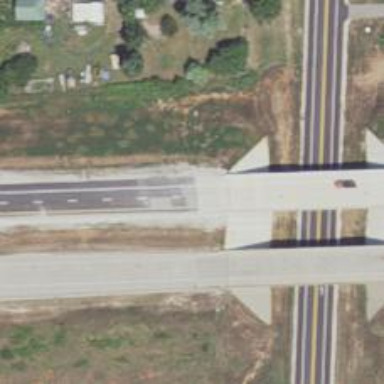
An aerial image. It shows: Beam-structured bridge on motorway.